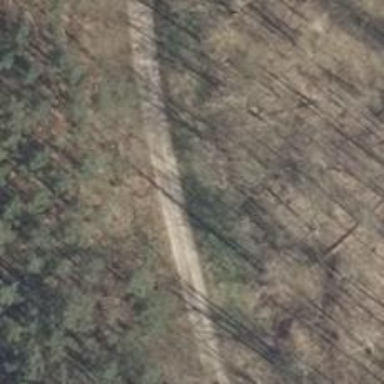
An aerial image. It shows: Gravel track with grade3 tracktype.